Question: I'm new to iOS development. I have finished the "console" part of my app (it does what I need it to do in a Mac app without a UI), but now I have no idea on where to start for my (iOS) UI part.
Basically, I need something like a simple grid of cells (like Excel); my code reads a file, creates a dynamic (varies per file content) 2D array, and I want to show this on my UI, making each cell selectable by the user (each cell would correspond to a position in my 2D array).
Could someone point me in the right direction (even if its only the name of the classes I need to look up in apple's doc.)? I have been trying to find answers online, but it seems I'm not looking for it right.
In case I didn't explain myself correctly, I want something like this:

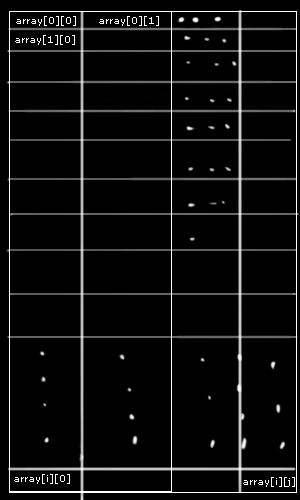
Answer: 'UICollectionView' is the correct class to use for this. It allows you to create layouts with multiple rows and columns in a similar style to UITableView. You can also create your own custom layouts if the default one does not do what you need.